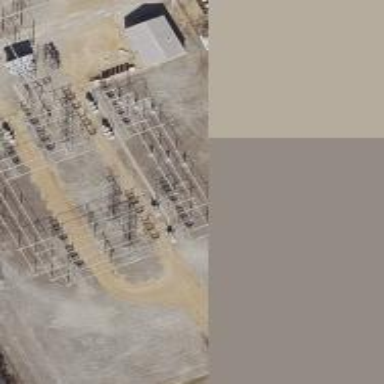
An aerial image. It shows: Switch used for power control.